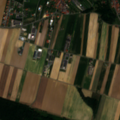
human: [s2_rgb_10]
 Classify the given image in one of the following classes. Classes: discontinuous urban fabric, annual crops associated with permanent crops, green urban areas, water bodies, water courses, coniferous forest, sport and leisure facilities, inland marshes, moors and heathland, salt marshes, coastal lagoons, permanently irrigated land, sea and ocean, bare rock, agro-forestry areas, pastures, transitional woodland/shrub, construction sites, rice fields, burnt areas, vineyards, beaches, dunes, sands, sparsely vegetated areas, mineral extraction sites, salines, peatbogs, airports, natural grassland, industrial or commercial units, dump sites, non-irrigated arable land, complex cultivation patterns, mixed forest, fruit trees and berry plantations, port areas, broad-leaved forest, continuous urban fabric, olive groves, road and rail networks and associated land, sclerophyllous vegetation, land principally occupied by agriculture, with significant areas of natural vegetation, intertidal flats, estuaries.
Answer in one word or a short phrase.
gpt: discontinuous urban fabric, non-irrigated arable land, land principally occupied by agriculture, with significant areas of natural vegetation, mixed forest